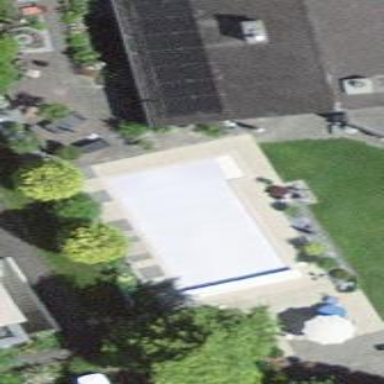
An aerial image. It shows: Swimming pool located in leisure land.